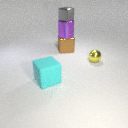
large brown metal cube behind large cyan rubber cube